Field crop: maize
Growth stage: 2
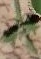
Species: atriplex